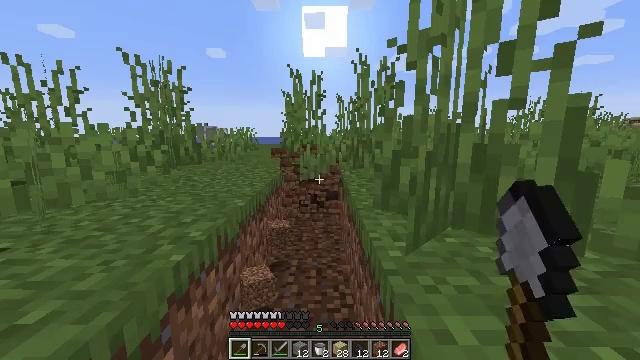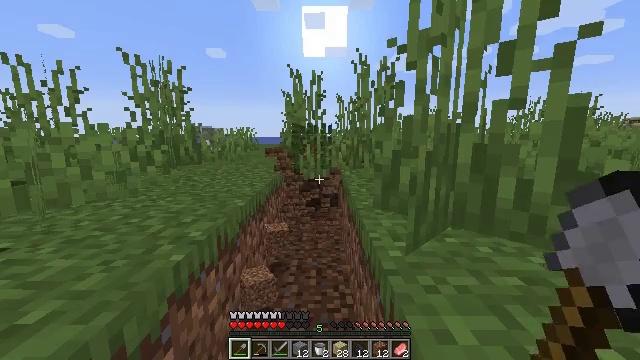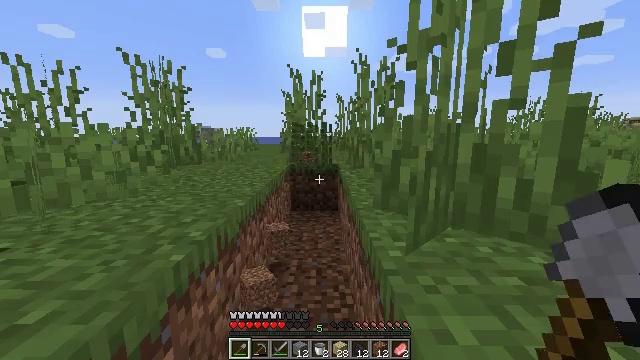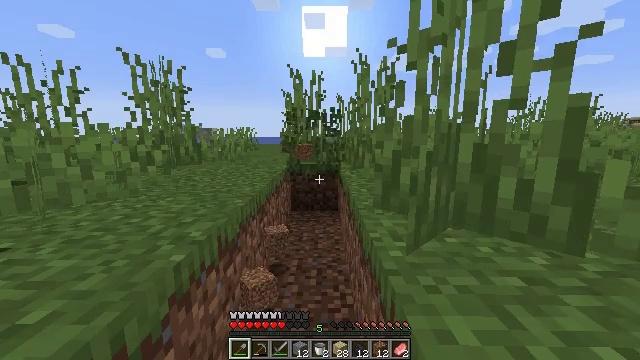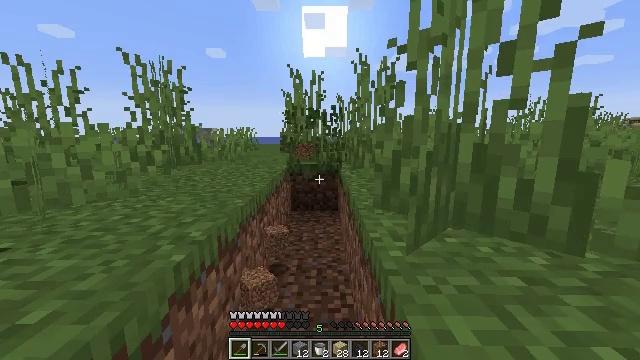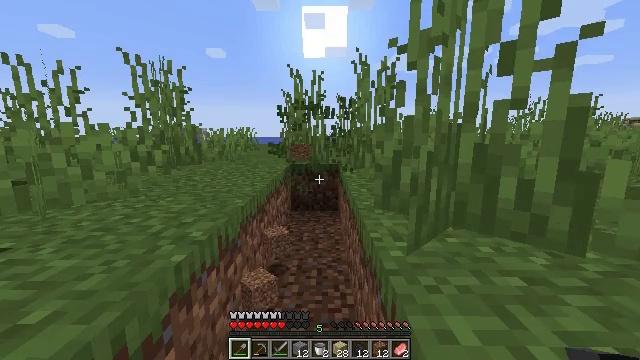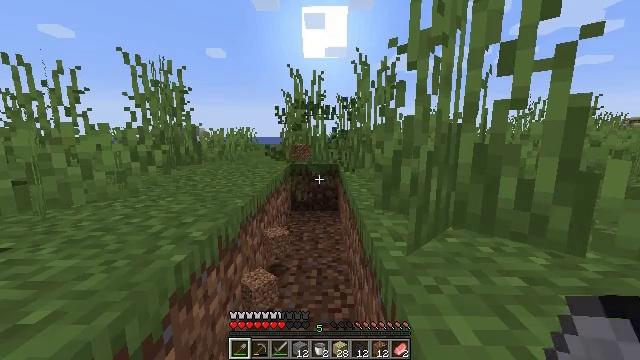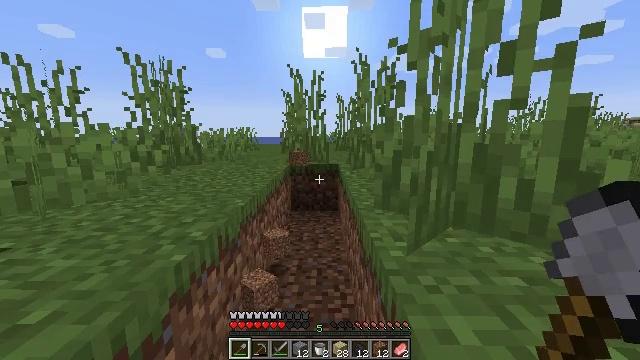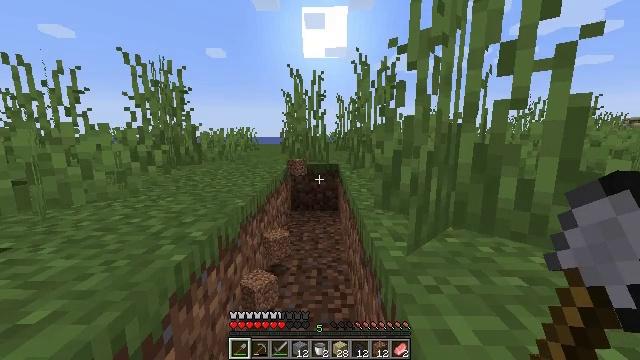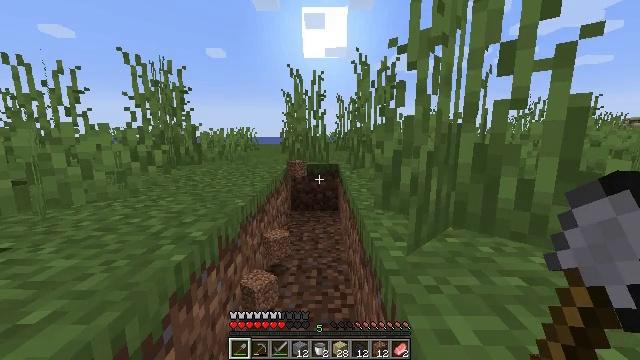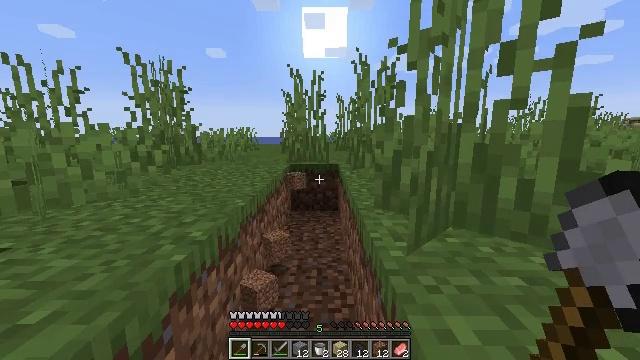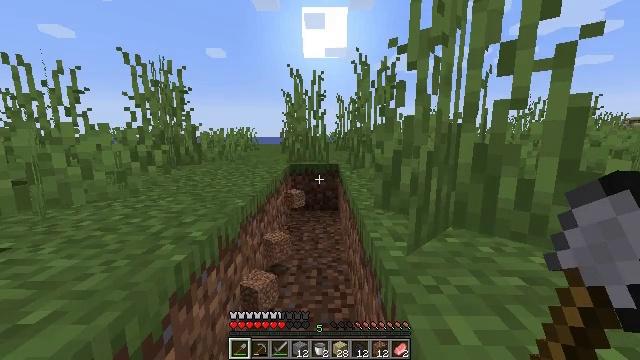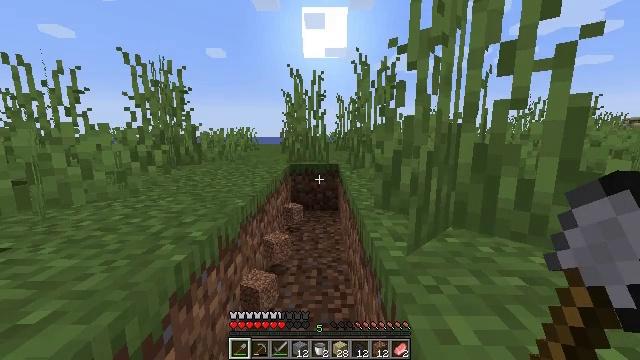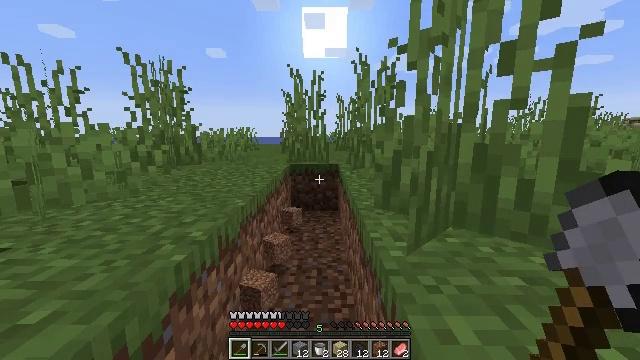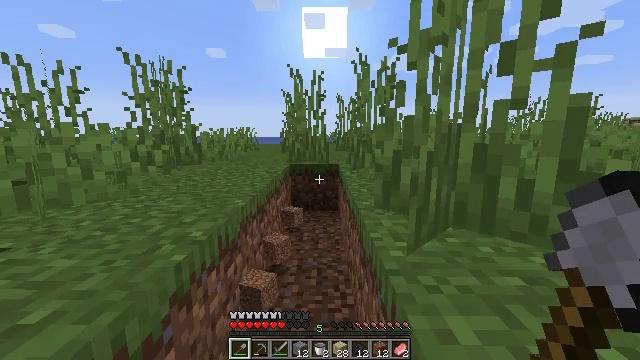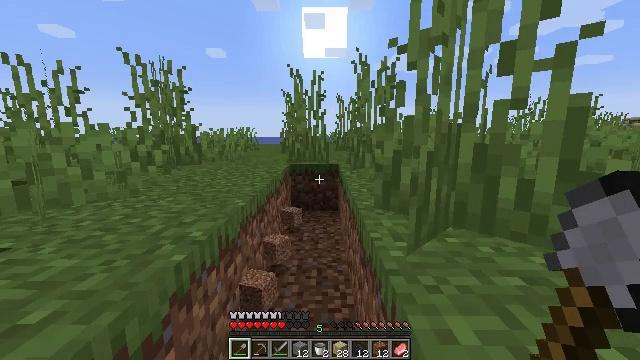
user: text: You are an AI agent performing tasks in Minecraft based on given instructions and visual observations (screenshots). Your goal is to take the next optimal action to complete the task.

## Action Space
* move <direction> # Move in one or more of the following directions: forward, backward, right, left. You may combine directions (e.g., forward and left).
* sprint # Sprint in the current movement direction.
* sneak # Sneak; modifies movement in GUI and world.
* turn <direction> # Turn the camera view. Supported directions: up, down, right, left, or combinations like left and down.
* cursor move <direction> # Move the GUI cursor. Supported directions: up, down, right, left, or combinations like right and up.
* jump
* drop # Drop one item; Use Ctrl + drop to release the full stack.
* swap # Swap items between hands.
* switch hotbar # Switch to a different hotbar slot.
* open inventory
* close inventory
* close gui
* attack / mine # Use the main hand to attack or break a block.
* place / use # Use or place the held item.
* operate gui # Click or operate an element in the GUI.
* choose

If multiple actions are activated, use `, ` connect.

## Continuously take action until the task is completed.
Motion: motion action
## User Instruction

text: Gather grass by holding the left mouse button.
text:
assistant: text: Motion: attack / mine
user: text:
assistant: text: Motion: move forward, attack / mine
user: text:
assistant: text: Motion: move forward, attack / mine
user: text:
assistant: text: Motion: move forward, attack / mine
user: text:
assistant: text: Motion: move forward, attack / mine
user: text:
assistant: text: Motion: attack / mine
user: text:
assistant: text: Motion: attack / mine
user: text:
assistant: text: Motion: attack / mine
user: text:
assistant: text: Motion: attack / mine
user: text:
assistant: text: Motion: attack / mine
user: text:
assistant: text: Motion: attack / mine
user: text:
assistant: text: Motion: attack / mine
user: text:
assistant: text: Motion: attack / mine
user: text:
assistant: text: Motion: attack / mine
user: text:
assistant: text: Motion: attack / mine
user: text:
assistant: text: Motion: attack / mine
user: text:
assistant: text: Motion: move forward, attack / mine
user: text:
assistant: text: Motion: move forward
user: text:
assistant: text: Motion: move forward
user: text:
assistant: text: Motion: move forward
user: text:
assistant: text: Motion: move forward, attack / mine
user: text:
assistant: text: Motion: move forward, attack / mine
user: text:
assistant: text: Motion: move forward, attack / mine
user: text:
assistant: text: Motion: move forward, attack / mine
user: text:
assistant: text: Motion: move forward, attack / mine
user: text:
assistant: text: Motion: move forward
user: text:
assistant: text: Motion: move forward
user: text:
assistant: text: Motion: move forward, attack / mine
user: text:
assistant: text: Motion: move forward and move left, attack / mine
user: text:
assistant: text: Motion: move forward and move left, attack / mine